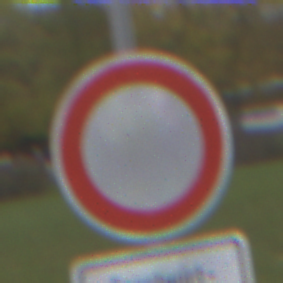
Verkehrszeichen: VerbotFahrzeugeAllerArt
Zusatzzeichen unten: BesondereFahrzeugeUndTransportgueter7
Umgebung: Outdoor, Suburban
Tageszeit: Midday
Wetter: Overcast
Licht: Natural
Jahreszeit: NotSpecified
Kontrast: LowContrast